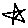
Label: star